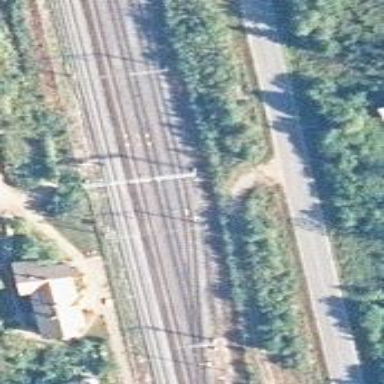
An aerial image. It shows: Wedge is used for the railway derail.